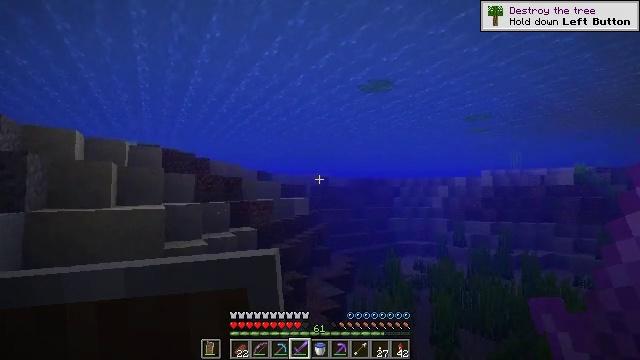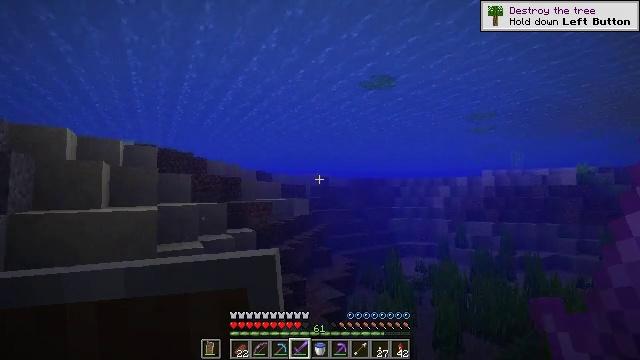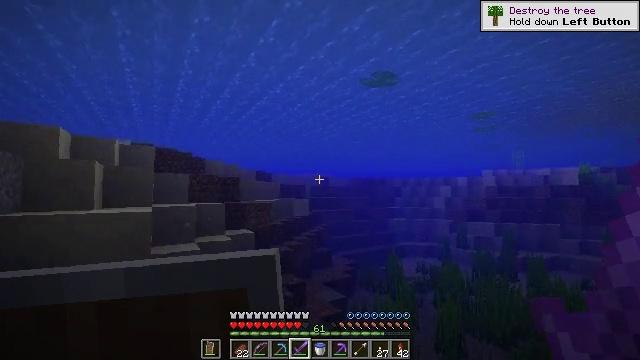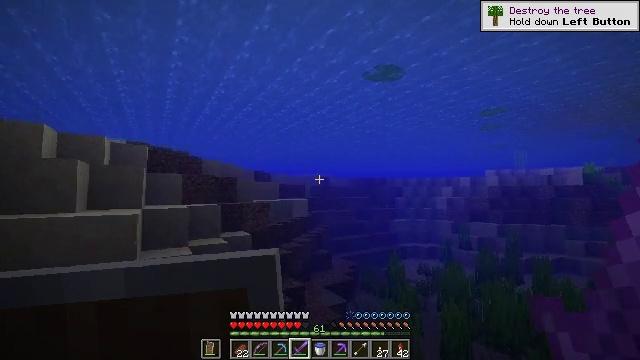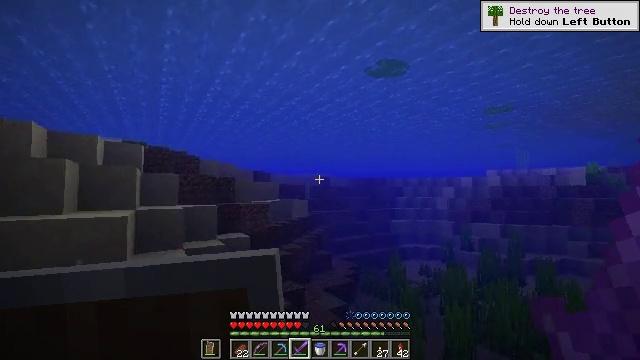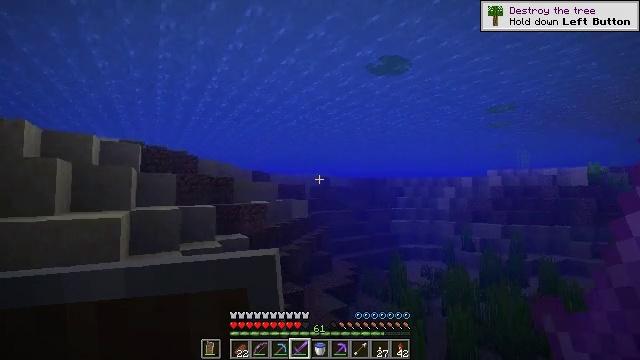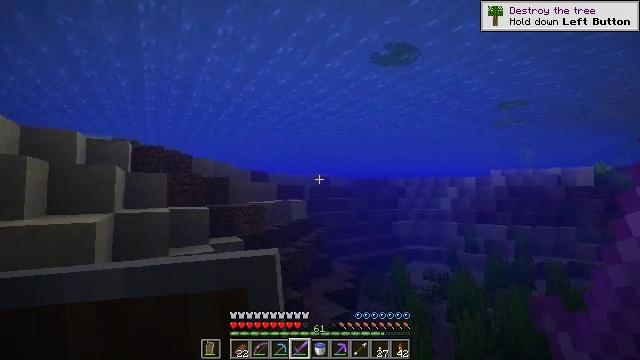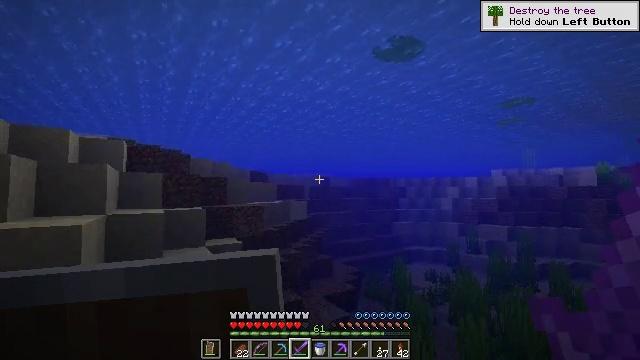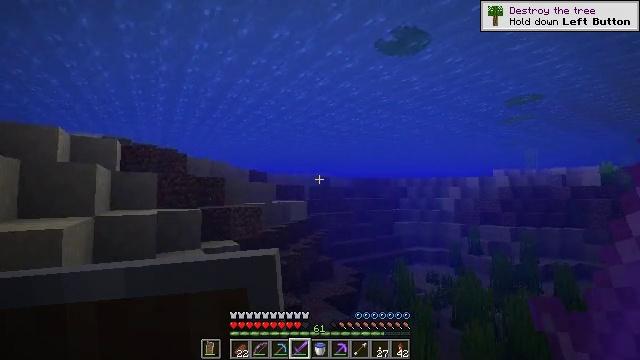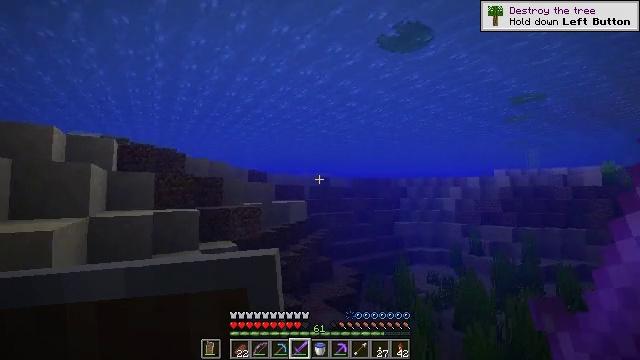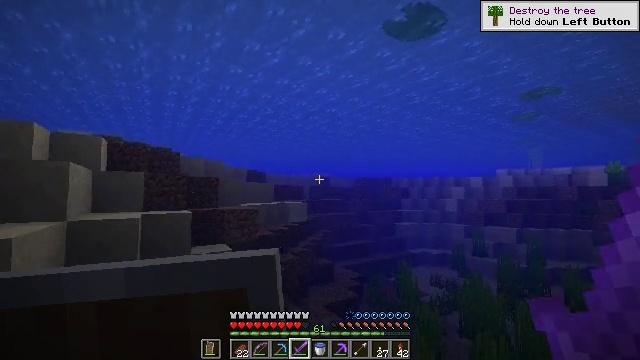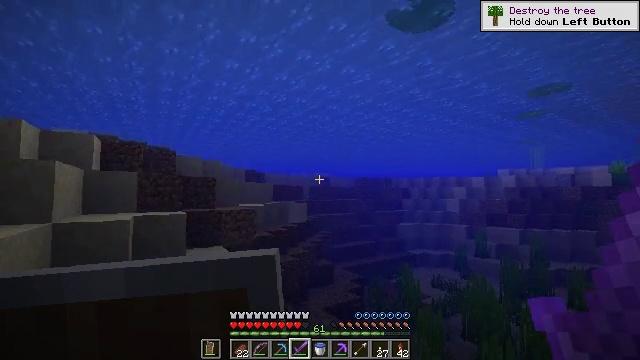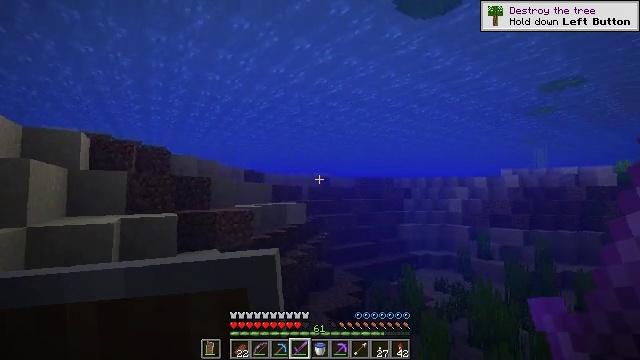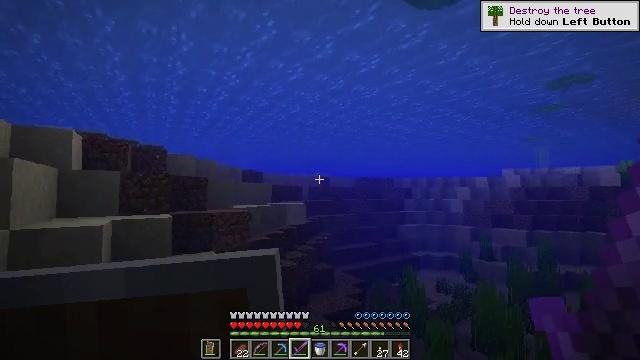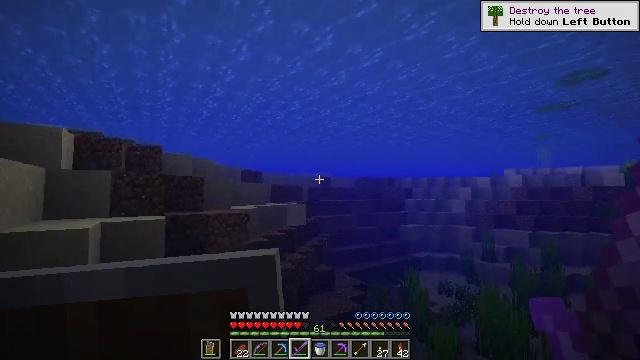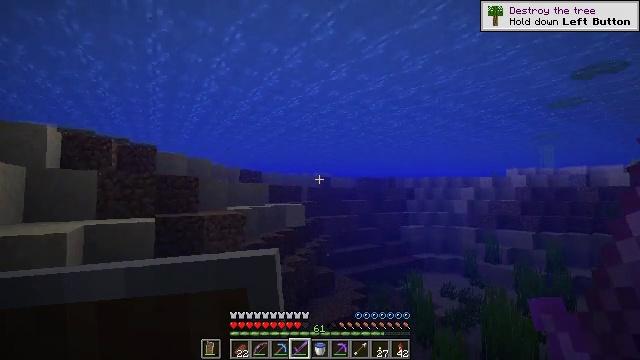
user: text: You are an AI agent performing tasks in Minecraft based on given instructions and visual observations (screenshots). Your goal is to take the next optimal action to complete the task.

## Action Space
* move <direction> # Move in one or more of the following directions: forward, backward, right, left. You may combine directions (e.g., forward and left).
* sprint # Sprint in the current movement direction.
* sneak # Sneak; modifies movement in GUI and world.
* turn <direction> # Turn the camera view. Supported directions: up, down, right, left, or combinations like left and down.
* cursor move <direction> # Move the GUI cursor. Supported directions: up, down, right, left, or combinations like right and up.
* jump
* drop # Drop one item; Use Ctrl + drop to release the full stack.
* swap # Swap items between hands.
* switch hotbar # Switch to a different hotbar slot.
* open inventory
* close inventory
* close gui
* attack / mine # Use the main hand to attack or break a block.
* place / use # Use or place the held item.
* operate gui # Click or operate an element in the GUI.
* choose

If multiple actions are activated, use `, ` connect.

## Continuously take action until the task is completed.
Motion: motion action
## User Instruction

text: Break the gold block to collect it.
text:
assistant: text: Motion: move forward
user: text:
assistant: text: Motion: move forward
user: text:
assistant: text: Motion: move forward
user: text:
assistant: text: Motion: move forward
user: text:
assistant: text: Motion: move forward
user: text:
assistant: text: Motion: move forward
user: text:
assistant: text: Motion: move forward
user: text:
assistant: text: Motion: move forward
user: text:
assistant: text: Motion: move forward
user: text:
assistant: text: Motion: move forward
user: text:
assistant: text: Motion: move forward
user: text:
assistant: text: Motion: move forward
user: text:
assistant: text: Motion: move forward
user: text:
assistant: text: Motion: move forward
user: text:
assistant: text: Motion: move forward
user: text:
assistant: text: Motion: move forward
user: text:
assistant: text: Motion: move forward
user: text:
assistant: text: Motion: move forward
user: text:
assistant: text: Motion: move forward
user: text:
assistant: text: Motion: move forward
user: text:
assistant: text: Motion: move forward
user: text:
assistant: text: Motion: move forward
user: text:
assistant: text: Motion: move forward
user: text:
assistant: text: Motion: move forward
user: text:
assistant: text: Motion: move forward
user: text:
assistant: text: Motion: move forward
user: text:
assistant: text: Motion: move forward
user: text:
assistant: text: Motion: move forward
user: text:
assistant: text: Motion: move forward
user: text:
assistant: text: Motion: move forward